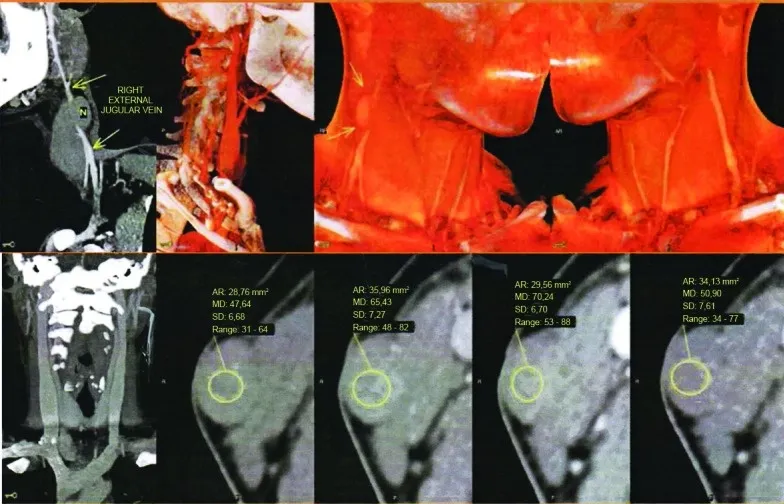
Angiotomography reconstruction demonstrating the tumoral mass and its relationship with the vascular structures of the neck. CDPI, Barra da Tijuca, RJ, Brazil. AR = area of region of interest in mm2; MD = mean density of region of interest; SD = standard deviation of mean density; Range = density range within region of interest.
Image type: radiology (ct)